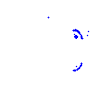
Particle: proton